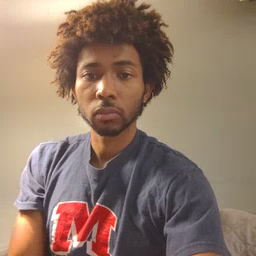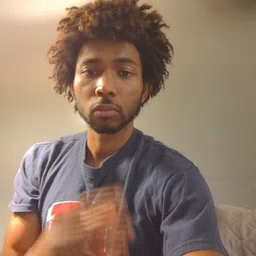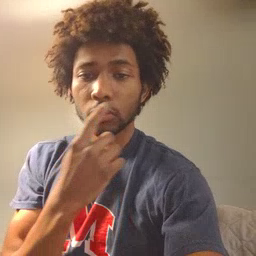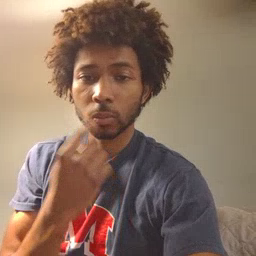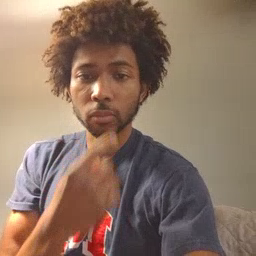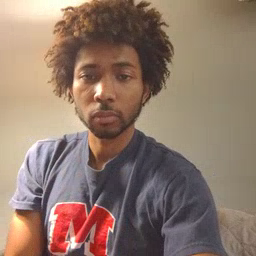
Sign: mouth